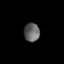
Tissue: lung
Cell type: T cells
Senescence score: 0.2316
Nuclear area (px): 282
Mean DAPI intensity: 99.422